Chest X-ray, AP view. Patient: 51 years old, sex F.
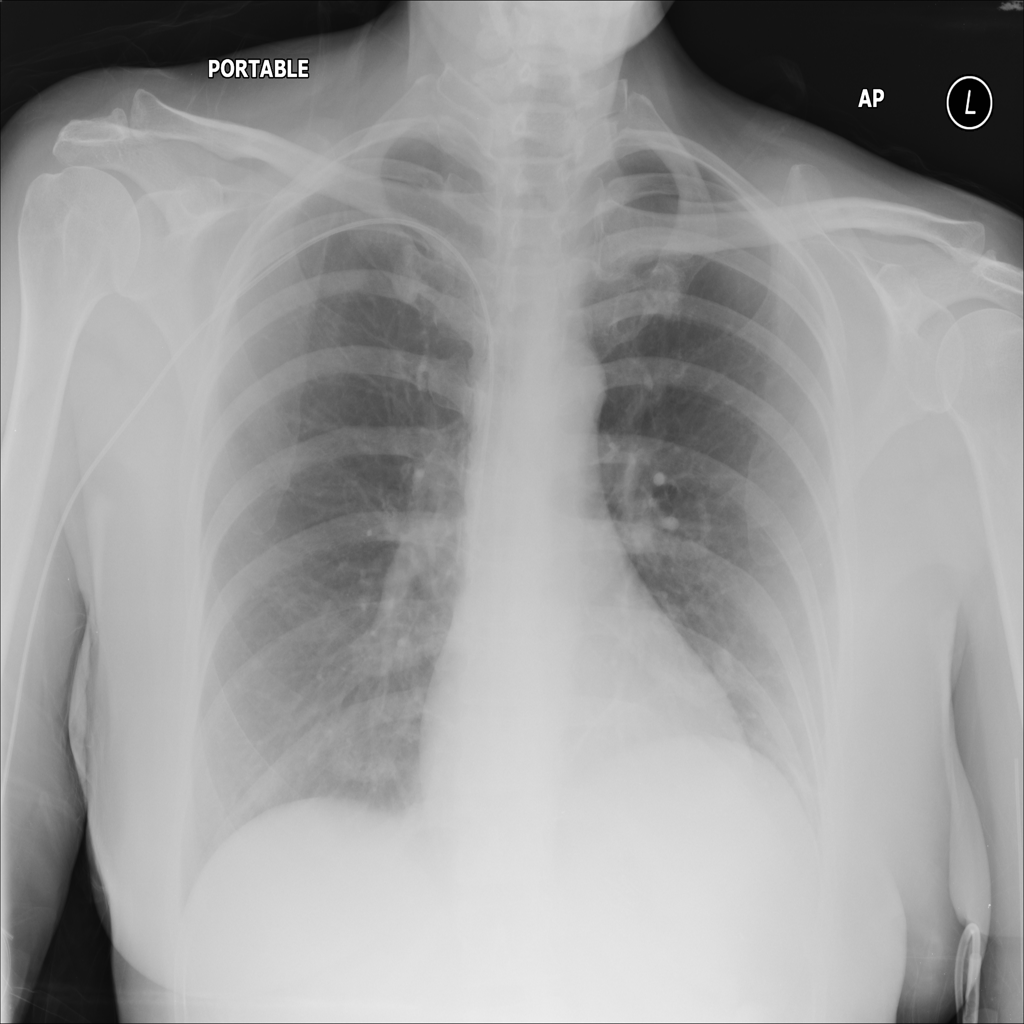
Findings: No Finding